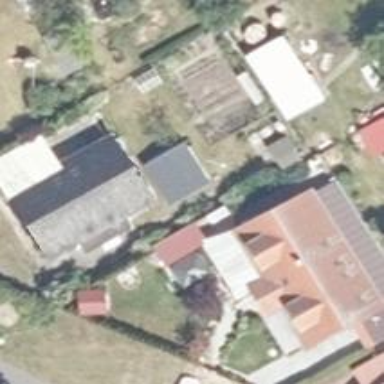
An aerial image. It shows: Gabled roof on residential building.